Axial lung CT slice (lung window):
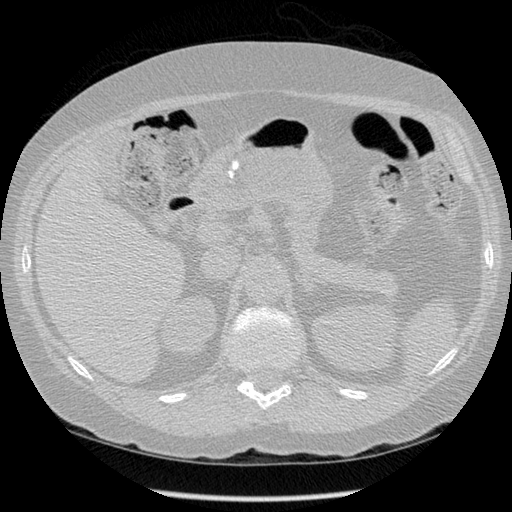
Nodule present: no